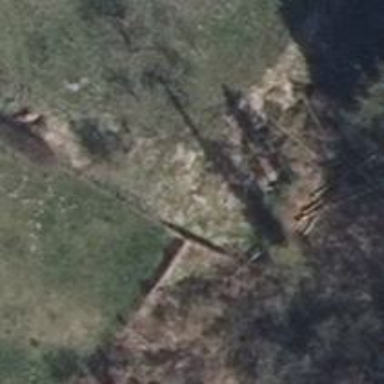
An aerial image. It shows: Power pole.